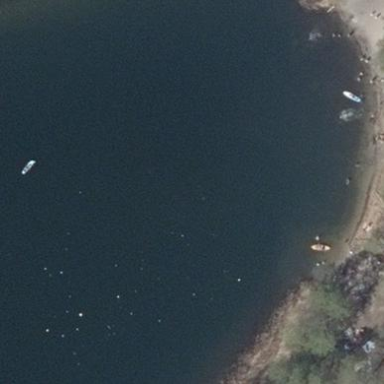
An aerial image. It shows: Swimming area used for leisure and sports activities.